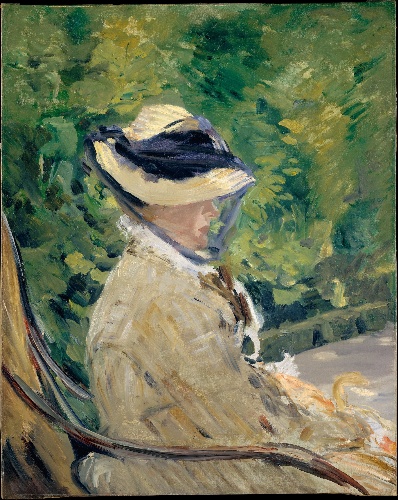
Title: Madame Manet (Suzanne Leenhoff, 1829–1906) at Bellevue
Artist: Edouard Manet
Artist bio: French, Paris 1832–1883 Paris
Date: 1880
Object type: Painting
Classification: Paintings
Medium: Oil on canvas
Dimensions: 31 3/4 x 23 3/4 in. (80.6 x 60.3 cm)
Department: European Paintings
Credit line: The Walter H. and Leonore Annenberg Collection, Gift of Walter H. and Leonore Annenberg, 1997, Bequest of Walter H. Annenberg, 2002
Accession year: 1997
Repository: Metropolitan Museum of Art, New York, NY
Tags: Profiles|Women